Question: Hey all this is my first time creating a COM object for a classic asp page.
The process I followed when creating this COM DLL is this:
1) Used the Strong Name Tool (sn.exe) and placed the .snk file within the app. (sn -k myKey.snk)
2) Added:
'''
[assembly: AssemblyKeyFile(@"myKey.snk")]
[assembly: ComVisible(true)]
'''
to the AssemblyInfo.cs. I do get a on the KeyFile saying:
> Use command line option '/keyfile' or appropriate project settings
instead of 'AssemblyKeyFile'
3) Ran the following from the Administrator: SDK Command Prompt:
'''
tlbexp c:\temp\dll\classicASPWSEnDecrypt.dll /out:c:\temp\dll\classicASPWSEnDecrypt.tlb
regasm /tlb:c:\temp\dll\classicASPWSEnDecrypt.tlb c:\temp\dll\classicASPWSEnDecrypt.dll
gacutil /i c:\temp\dll\classicASPWSEnDecrypt.dll
regasm c:\temp\dll\classicASPWSEnDecrypt.dll /codebase
'''
All registered just fine without errors.
In my classic ASP page i have:
'''
<%
Dim classicEnDecrypt
Set classicEnDecrypt = Server.CreateObject("classicASPWSEnDecrypt.Class1")
response.write(classicEnDecrypt.Encrypt("testing"))
%>
'''
I found that the (using OLEView) was Class1 as seen below:

And my C# code (just a snip) is this:
'''
namespace classicASPWSEnDecrypt
{
public class Class1
{
public string Encrypt(string PlainText)
{
[code here]
}
public string Decrypt(string EncryptedText)
{
[code here]
}
}
}
'''
Once I run the ASP page on my local machine (IIS7/Windows 7 Enterprise) I get this error:
> Microsoft VBScript runtime error '800a01b6' Object doesn't support this property or method: 'Encrypt' /contactupdateWS.asp, line 49
Not quite sure why it says I don't have Encrypt function when I know I do?!
What could I be missing?
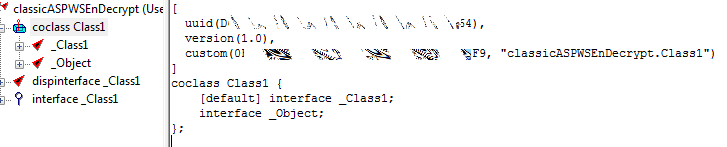
Answer: I already provided some information in comment.
I also feel that you should not have static method for this. It seems that com does not support static method.
<URL>
Also you are creating object of class by using Server.CreateObject method so it is quite obvious that you should have instance method for this.
'''
public class Class1
{
public string Encrypt(string PlainText)
{
[code here]
}
public string Decrypt(string EncryptedText)
{
[code here]
}
}
'''
Hope this help.